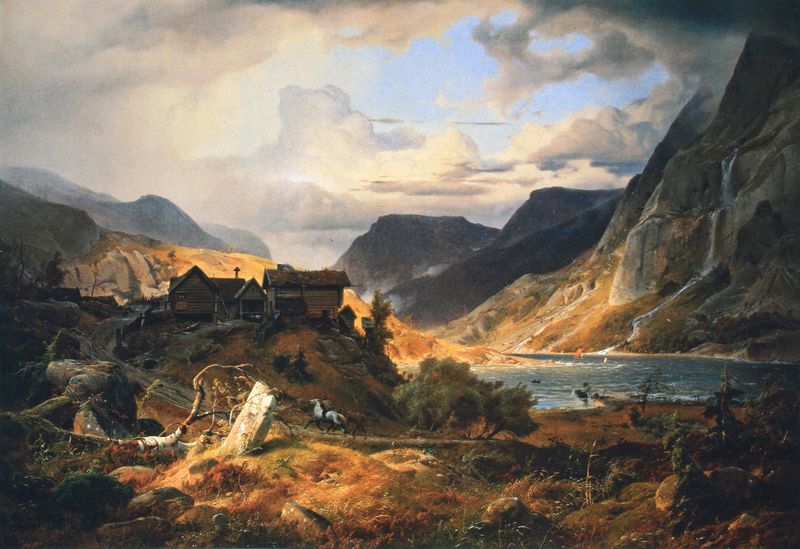
Titel: Norwegische Gebirgslandschaft
Künstler: Andreas Achenbach
Standort: Düsseldorf
Institution: Museum Kunst Palast
Schlagwörter: baum, berg, blau, felsen, gemälde, gewitter, himmel, schatten, wasser, wolken, baden, bäume, fluss, gelb, grün, landschaft, ocker, see, braun, hintergrund, holz, licht, orange, strasse, gras, haus, tiere, weg, wiese, wolke, malerei, stein, steine, ast, bach, baumstamm, birke, ferne, gräser, häuser, hügel, natur, büsche, hütte, pfad, sonne, gold, tal, wasserfall, boote, pferd, pferde, reiter, hellblau, wellen, düster, berge, fels, gebirge, dorf, luftperspektive, landschaftsmalerei, vegetation, alm, bauernhof, hütten, romantik, sturzbach, tannen, wild, kreuz, alpen, moos, norwegen, schimmel, himme, lust, gebirgsbach, sonnenstrahlen, gehöft, verblauung, fjord, holzhaus, waser, unruhig, holzhäuser, äume, weiler, grabstein, eile, häser, dahl, nordamerika, höhenzüge, berggipfek, almhütten, flu?, urtümlich, ss, 1820, bauerrnhof, ssteil, nordamerola, wailer, waseerfall